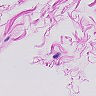
Metastatic tissue present: no